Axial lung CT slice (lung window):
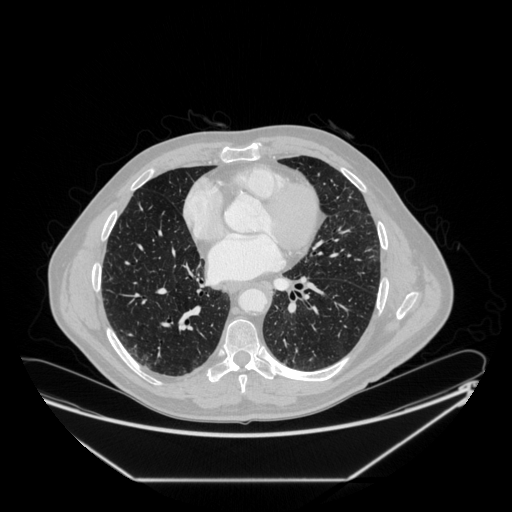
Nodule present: no